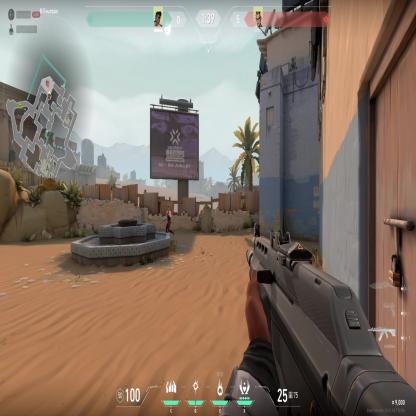
Label: enemy